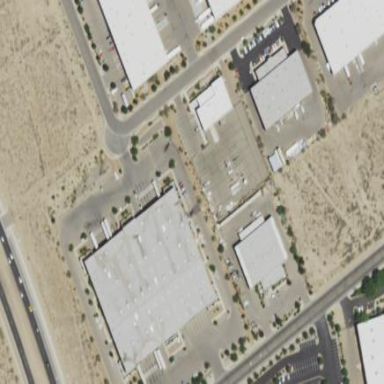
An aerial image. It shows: Building used as post depot.